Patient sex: F
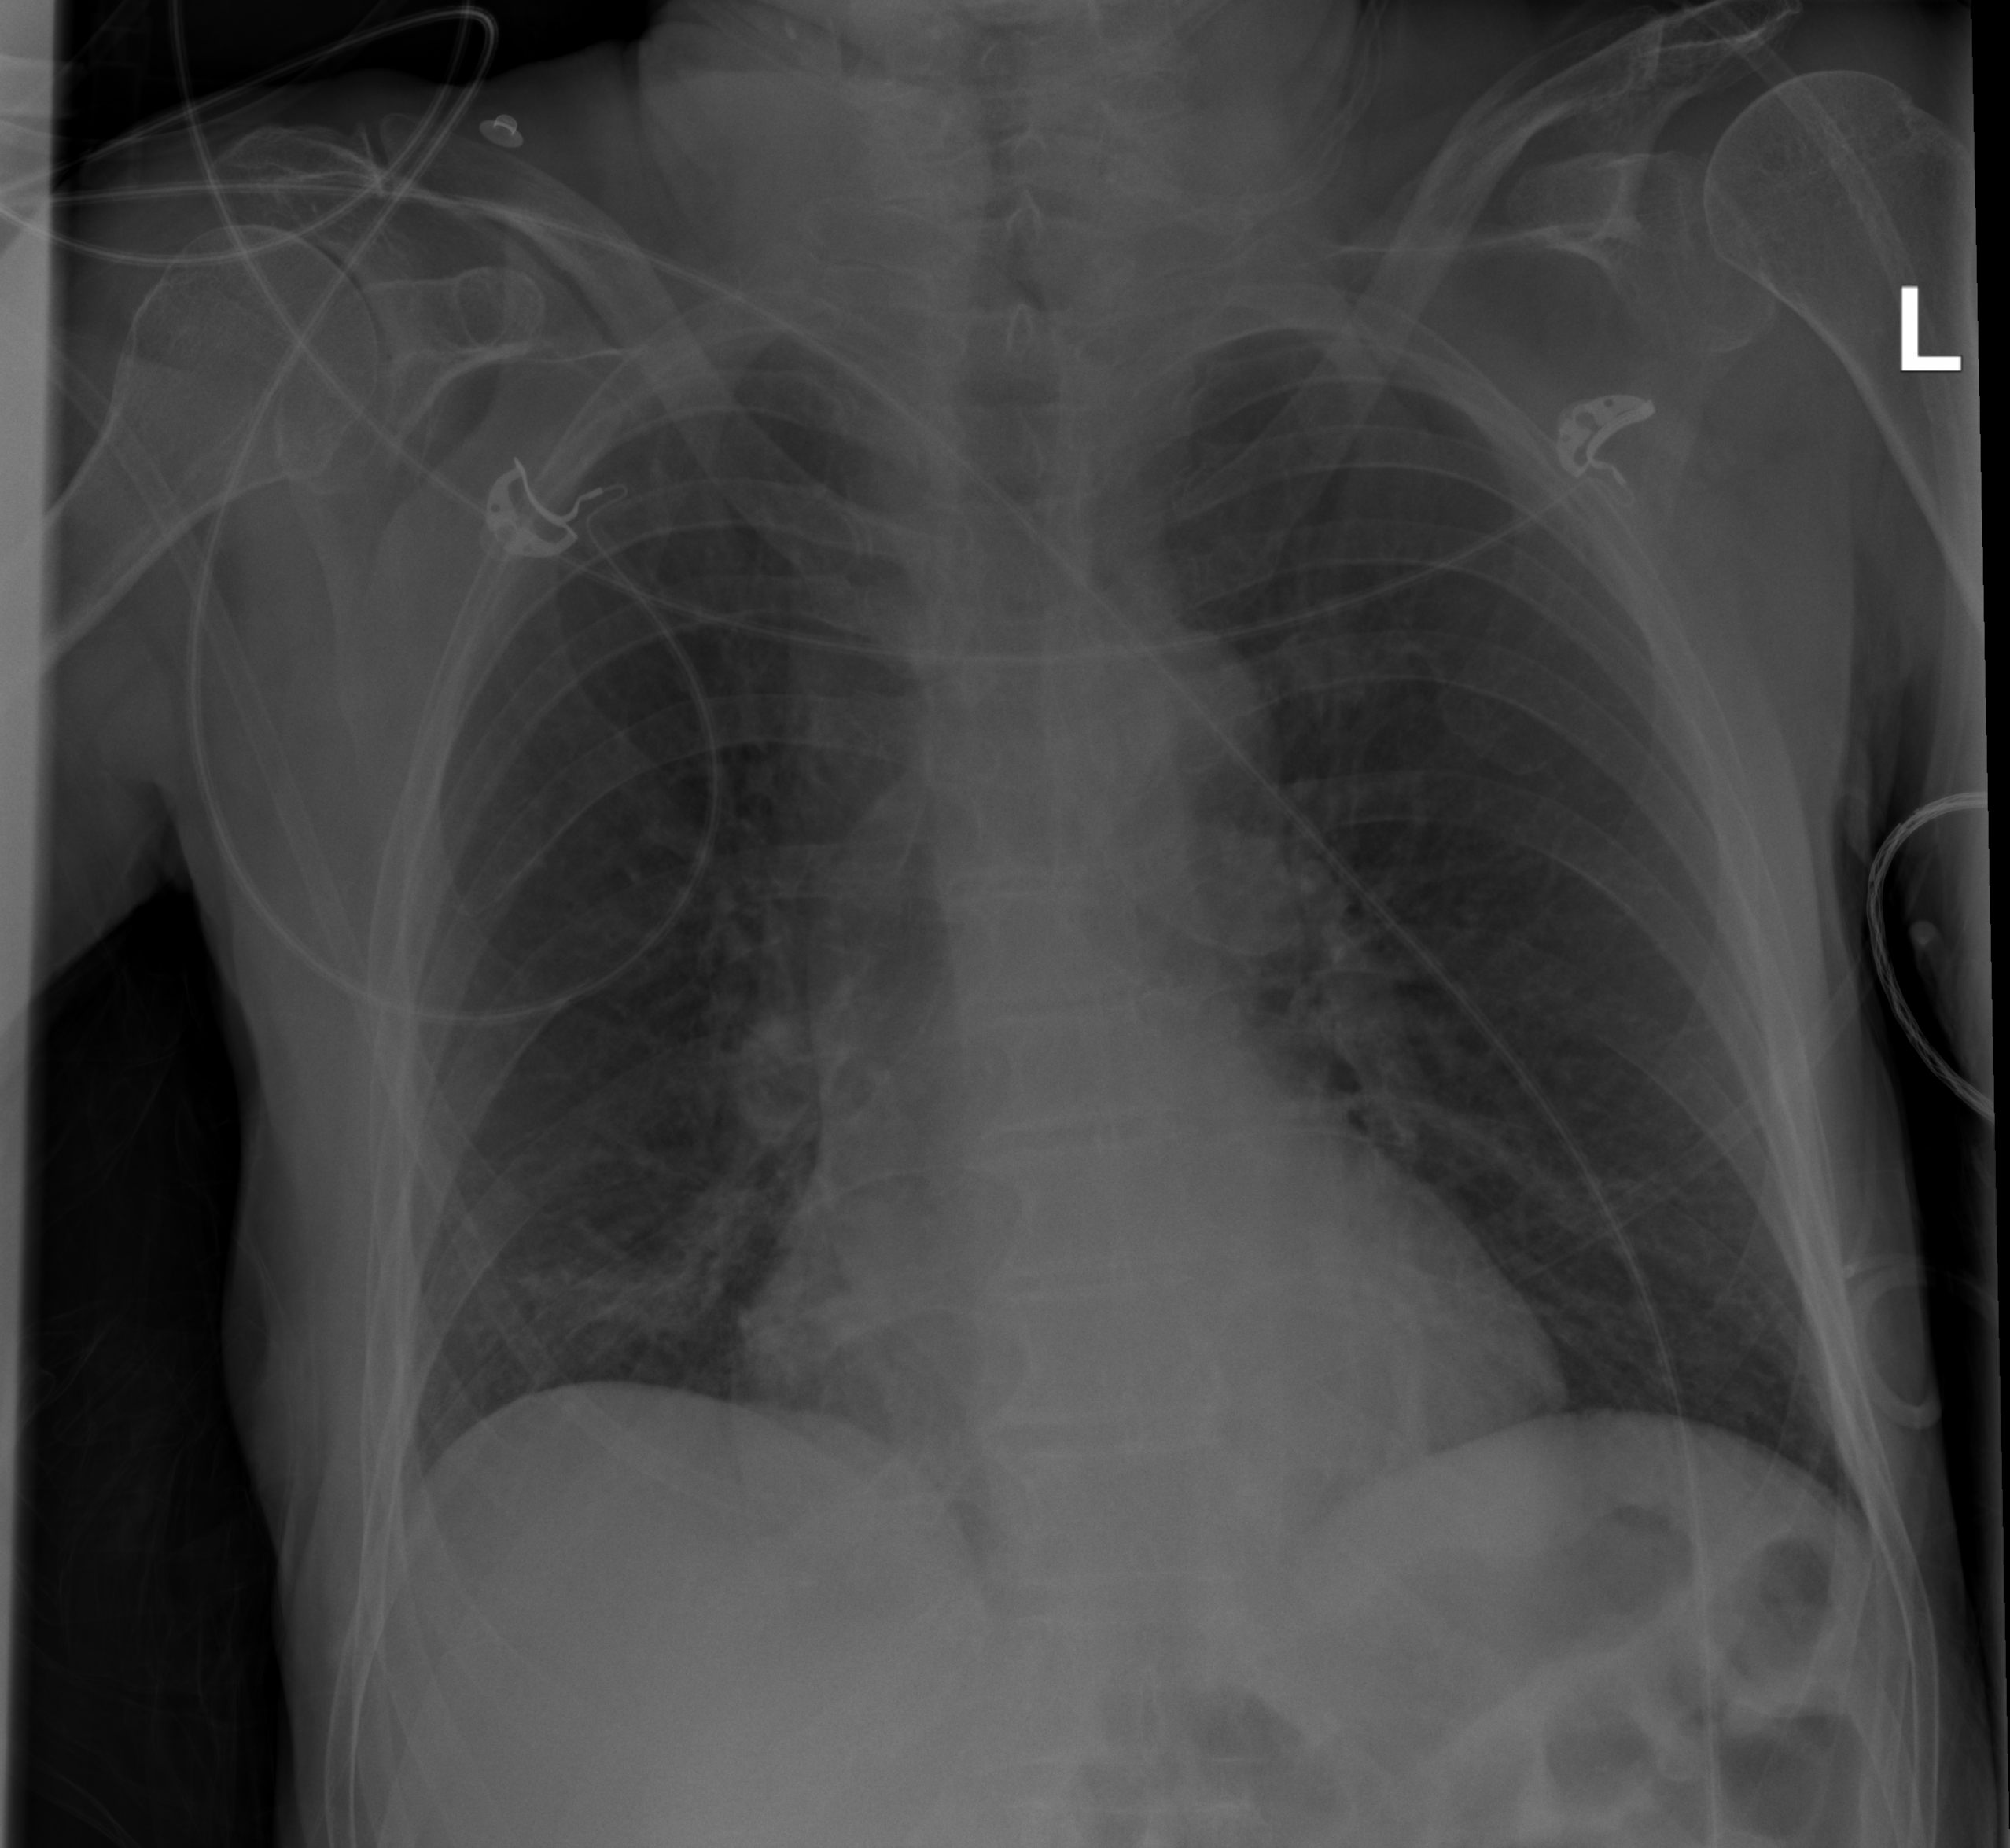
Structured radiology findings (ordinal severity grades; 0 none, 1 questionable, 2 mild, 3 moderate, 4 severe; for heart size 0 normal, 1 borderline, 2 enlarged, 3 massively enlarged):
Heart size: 1
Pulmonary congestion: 0
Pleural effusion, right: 0
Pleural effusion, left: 0
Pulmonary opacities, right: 1
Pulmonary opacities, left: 0
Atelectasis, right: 2
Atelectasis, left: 0